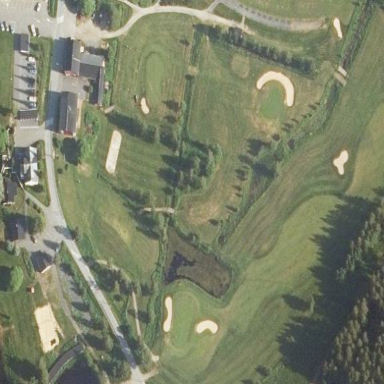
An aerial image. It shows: Golf fairway in the image.